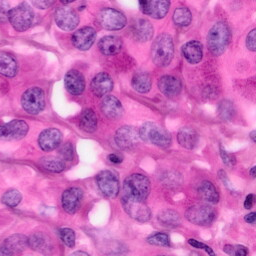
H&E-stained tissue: Pancreatic